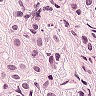
Metastatic tissue present: yes